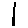
Label: line